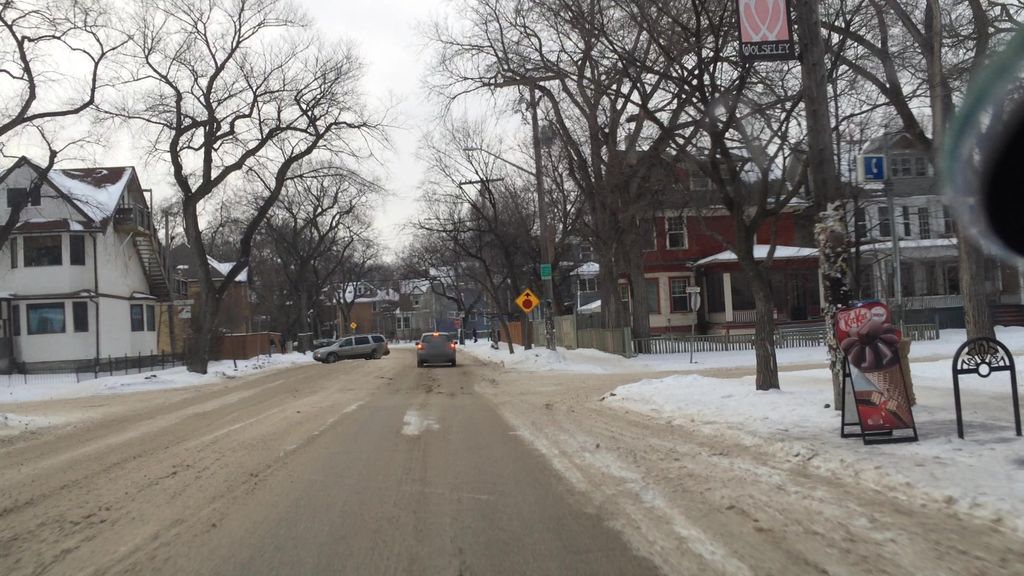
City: winnipeg